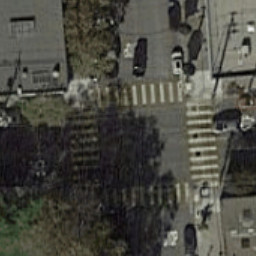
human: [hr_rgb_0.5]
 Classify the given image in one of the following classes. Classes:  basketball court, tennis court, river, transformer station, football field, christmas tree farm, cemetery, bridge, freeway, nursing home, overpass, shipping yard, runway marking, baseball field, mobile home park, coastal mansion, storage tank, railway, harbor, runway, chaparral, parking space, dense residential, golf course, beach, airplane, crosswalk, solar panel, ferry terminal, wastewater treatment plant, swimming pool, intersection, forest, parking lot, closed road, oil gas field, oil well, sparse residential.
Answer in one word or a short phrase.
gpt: crosswalk